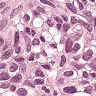
Metastatic tissue present: yes